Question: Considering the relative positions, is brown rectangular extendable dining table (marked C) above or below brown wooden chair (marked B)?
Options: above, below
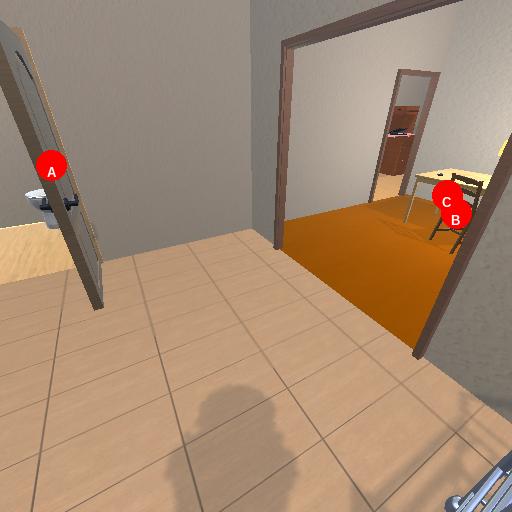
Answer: above